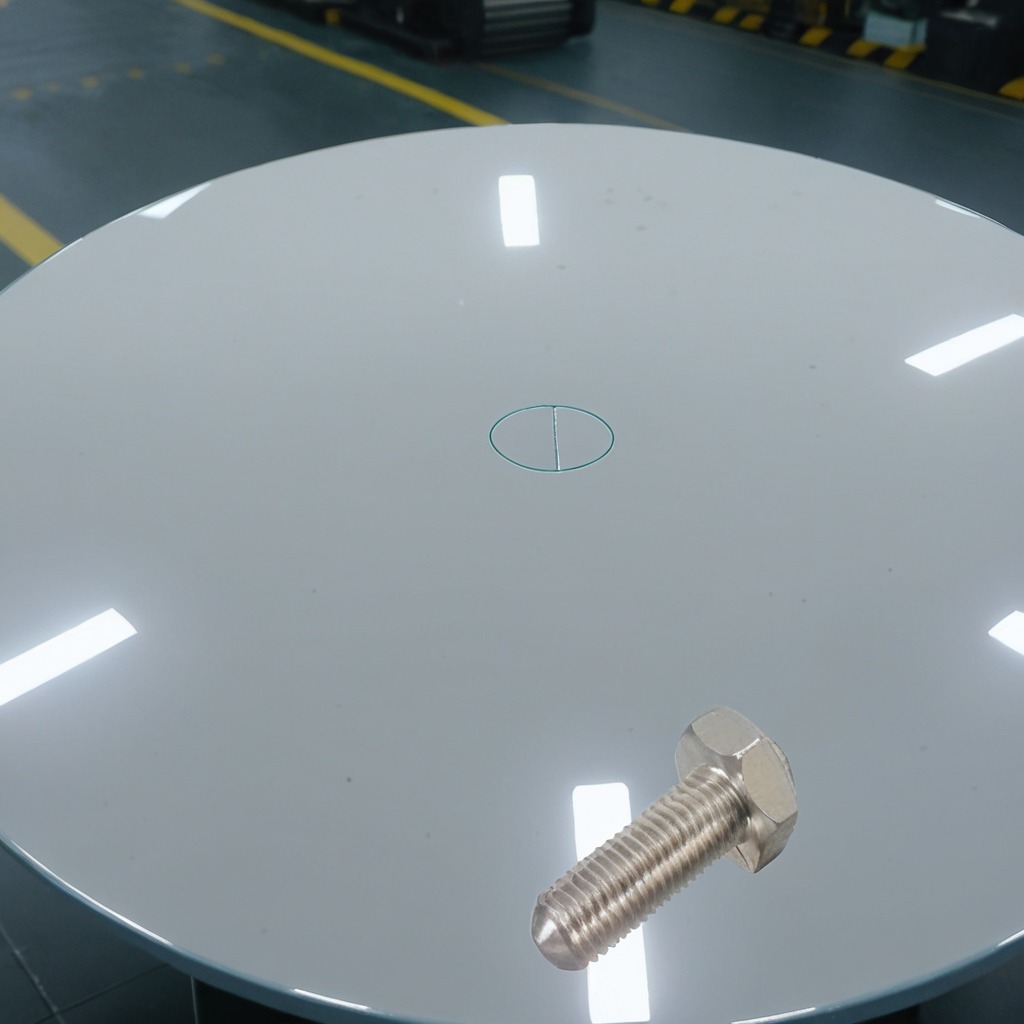
A metal screw is lying on the table.